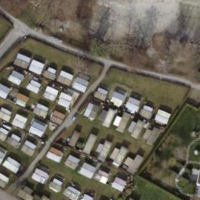
EUNIS habitat code: 53
Species observed at this site:
Chroicocephalus ridibundus
Podiceps cristatus
Gavia arctica
Anas platyrhynchos
Larus canus
Mergus merganser
Larus argentatus
Alnus glutinosa
Bucephala clangula
Larus cachinnans